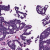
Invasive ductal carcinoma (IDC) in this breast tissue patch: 1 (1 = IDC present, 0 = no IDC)